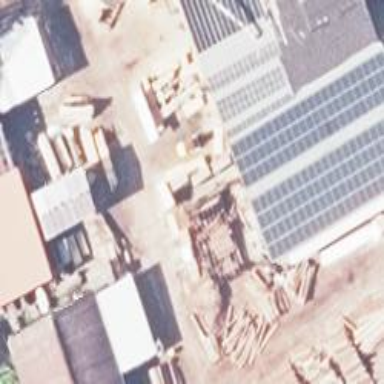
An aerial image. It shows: Sawmill craft.